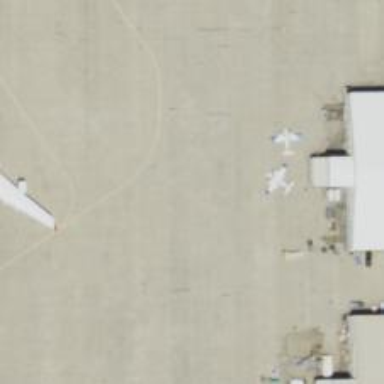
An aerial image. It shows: Image of taxiway at airport.